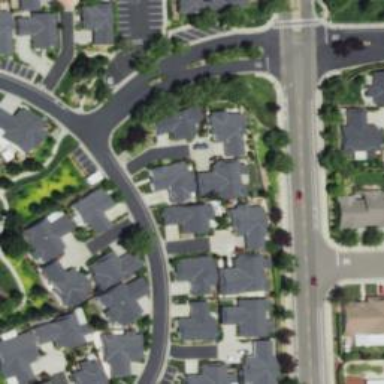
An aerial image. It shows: Living street.